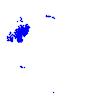
Particle: electron